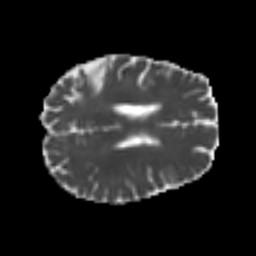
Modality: MD
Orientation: axial
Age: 53
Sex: male
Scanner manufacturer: siemens
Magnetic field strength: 3 T
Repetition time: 4.999 s
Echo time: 0.07946 s